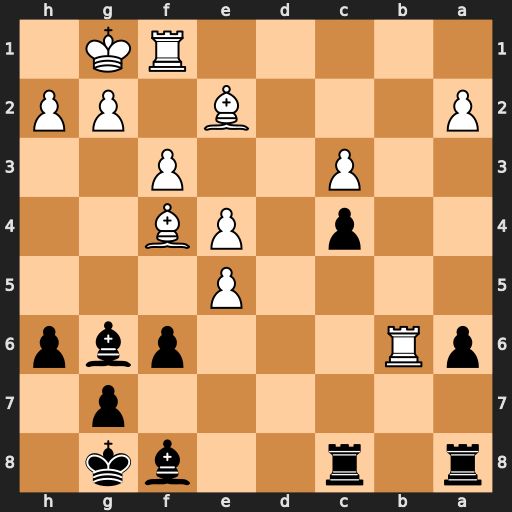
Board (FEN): r1r2bk1/6p1/pR3pbp/4P3/2p1PB2/2P2P2/P3B1PP/5RK1
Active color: b
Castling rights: -
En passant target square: -
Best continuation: Bc5+ Kh1 Bxb6